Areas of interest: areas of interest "Badminton Court"
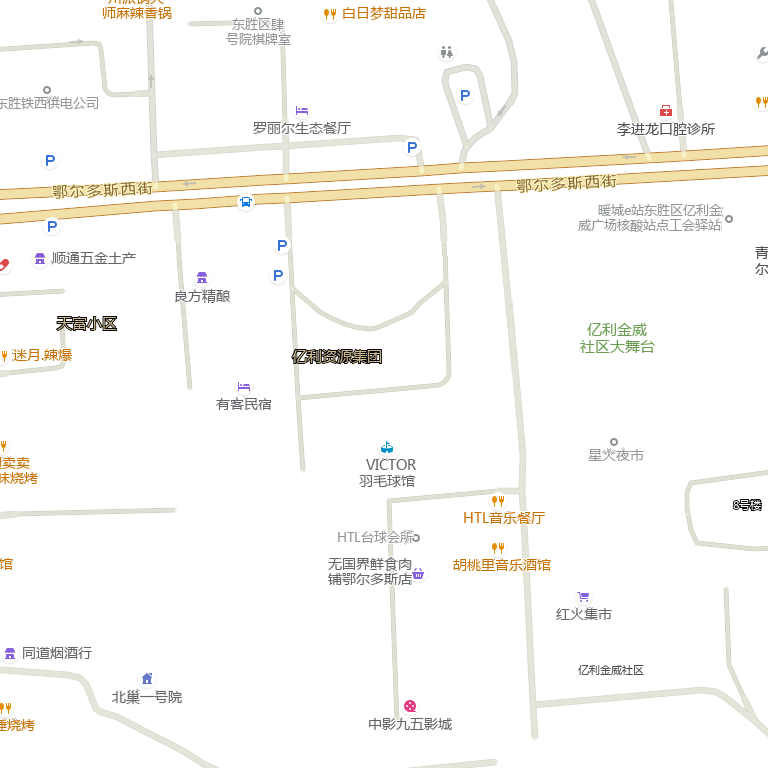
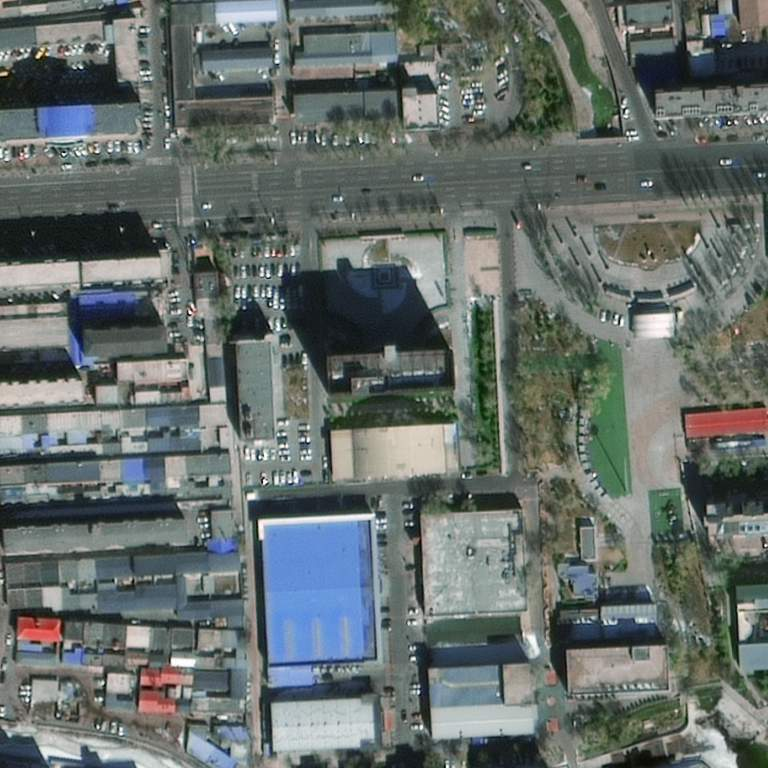